Question:
It is easy to add a single UIBarButton item as you can see here in my Storyboard. But I want to add several and it seems I cannot using the Storyboard?
Which is annoying because then I lose the whole nice overview of the Storyboard and it's Segue's.
Is this the case? First project using Storyboards so I figured I might be missing something.
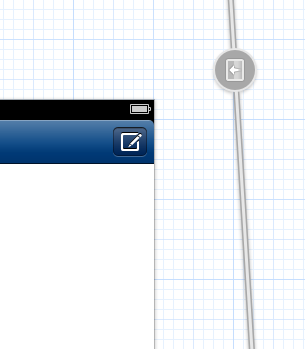
Answer: In XCode 4.6 (at least), you can drag a plain view onto the navigation bar (on whichever side you want multiple buttons), then drag a toolbar on top of that. Once you've done that, you can place multiple bar button items on the toolbar, and wire them up to actions / segues, etc, as normal. Make sure you have the view and toolbar both set up for default (transparent) background color.